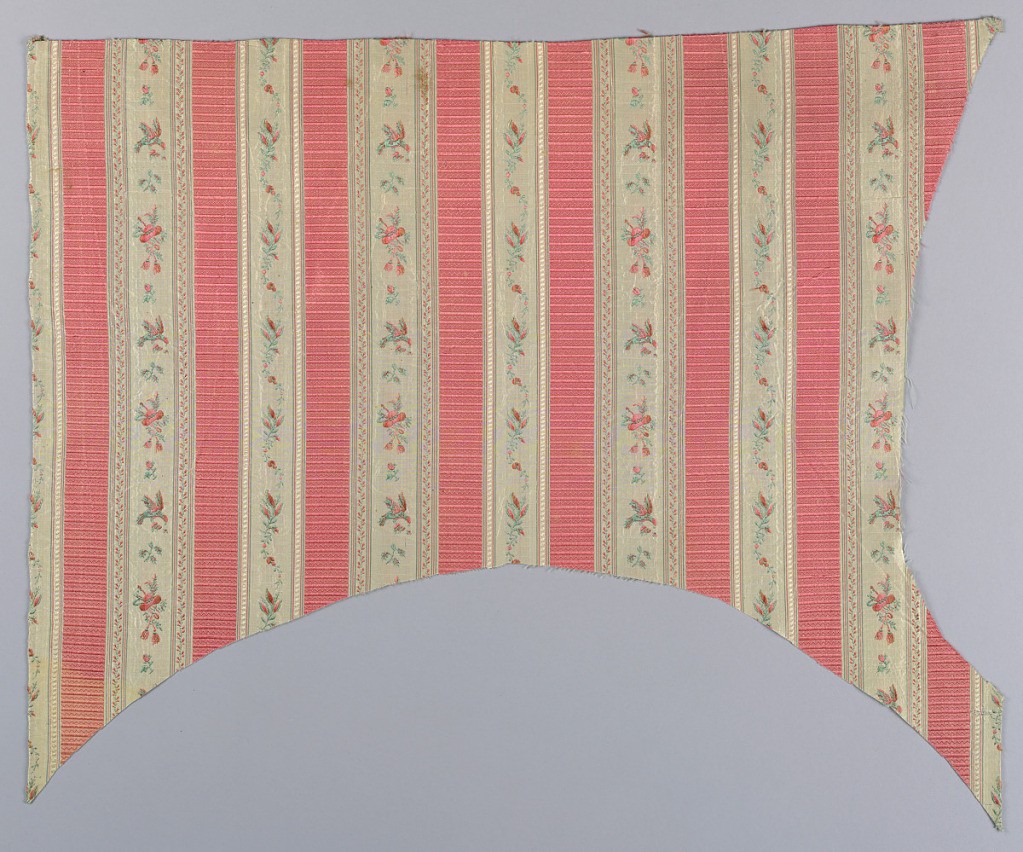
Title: Fragments
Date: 1750–1800
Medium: silk Technique: plain compound weave with supplementary weft
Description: Fragments of vertically-striped pink and white taffeta. White stripes have narrow pink and green guard borders with pink and green birds, flowers, sprigs, and tassels. White stripes have moire effect.